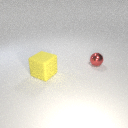
large yellow rubber cube in front of small red metal sphere